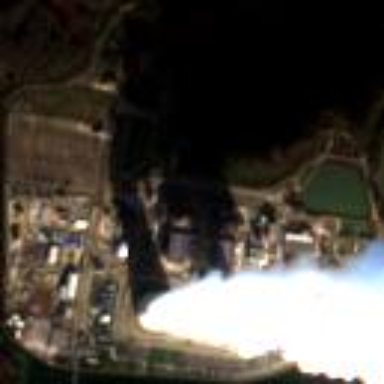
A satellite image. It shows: Industrial area with nuclear power plant.